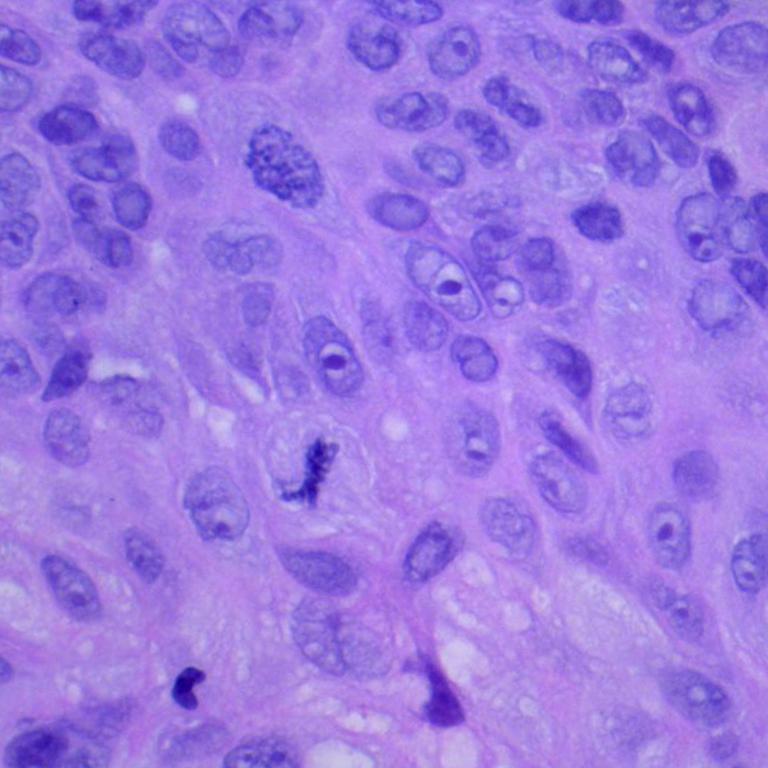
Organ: lung
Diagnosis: squamous carcinomas